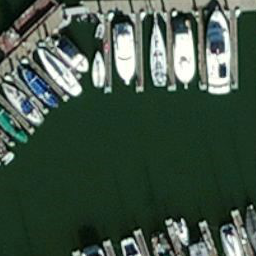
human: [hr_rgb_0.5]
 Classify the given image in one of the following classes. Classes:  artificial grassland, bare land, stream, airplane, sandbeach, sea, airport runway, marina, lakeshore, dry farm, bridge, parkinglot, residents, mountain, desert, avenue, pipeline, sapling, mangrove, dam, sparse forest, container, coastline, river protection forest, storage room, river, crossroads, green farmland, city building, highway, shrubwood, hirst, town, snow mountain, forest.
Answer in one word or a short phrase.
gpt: marina